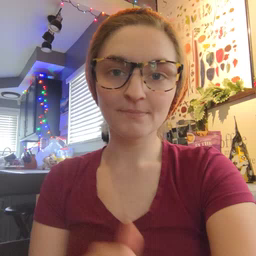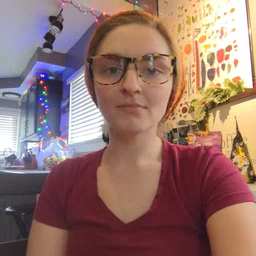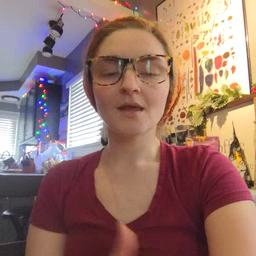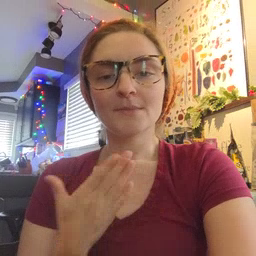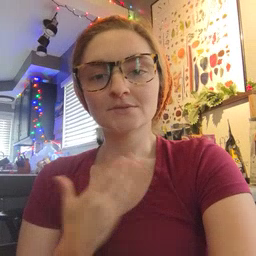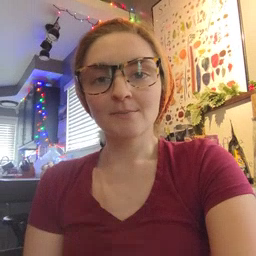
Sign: happy